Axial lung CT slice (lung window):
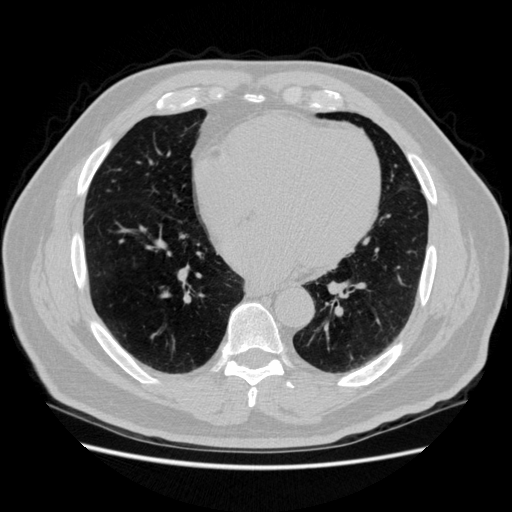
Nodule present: no